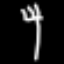
Label: fork